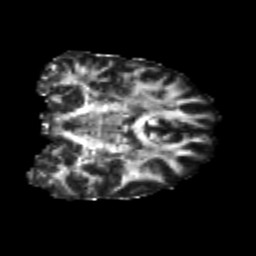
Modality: FA
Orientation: coronal
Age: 25
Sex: male
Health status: healthy
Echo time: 0.074 s